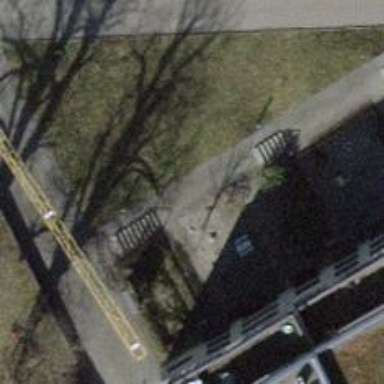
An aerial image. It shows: Steps with paving stones. Ramp is also available.